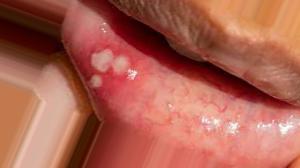
Condition: Mouth Ulcer